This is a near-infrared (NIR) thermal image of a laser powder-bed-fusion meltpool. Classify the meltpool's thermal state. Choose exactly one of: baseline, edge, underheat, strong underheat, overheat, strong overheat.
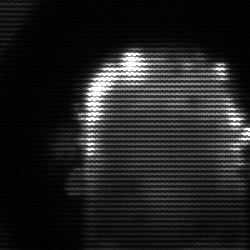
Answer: baseline